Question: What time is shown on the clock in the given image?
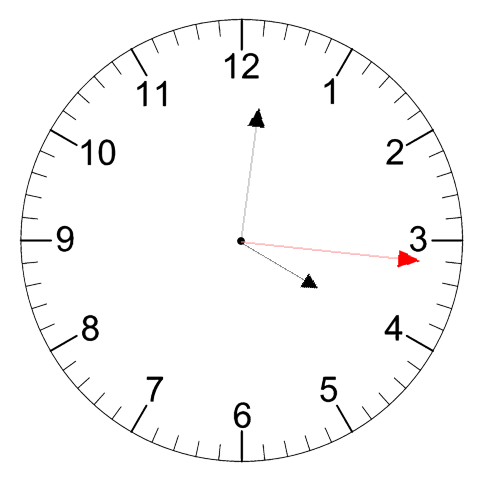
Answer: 04:01:16